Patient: sex M, age 63
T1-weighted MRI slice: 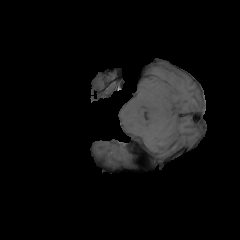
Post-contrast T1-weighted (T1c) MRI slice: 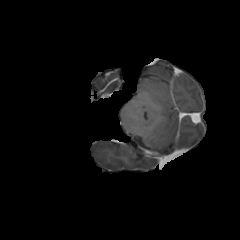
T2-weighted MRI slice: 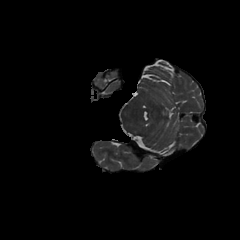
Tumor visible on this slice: no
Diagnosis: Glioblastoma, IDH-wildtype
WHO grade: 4